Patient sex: F
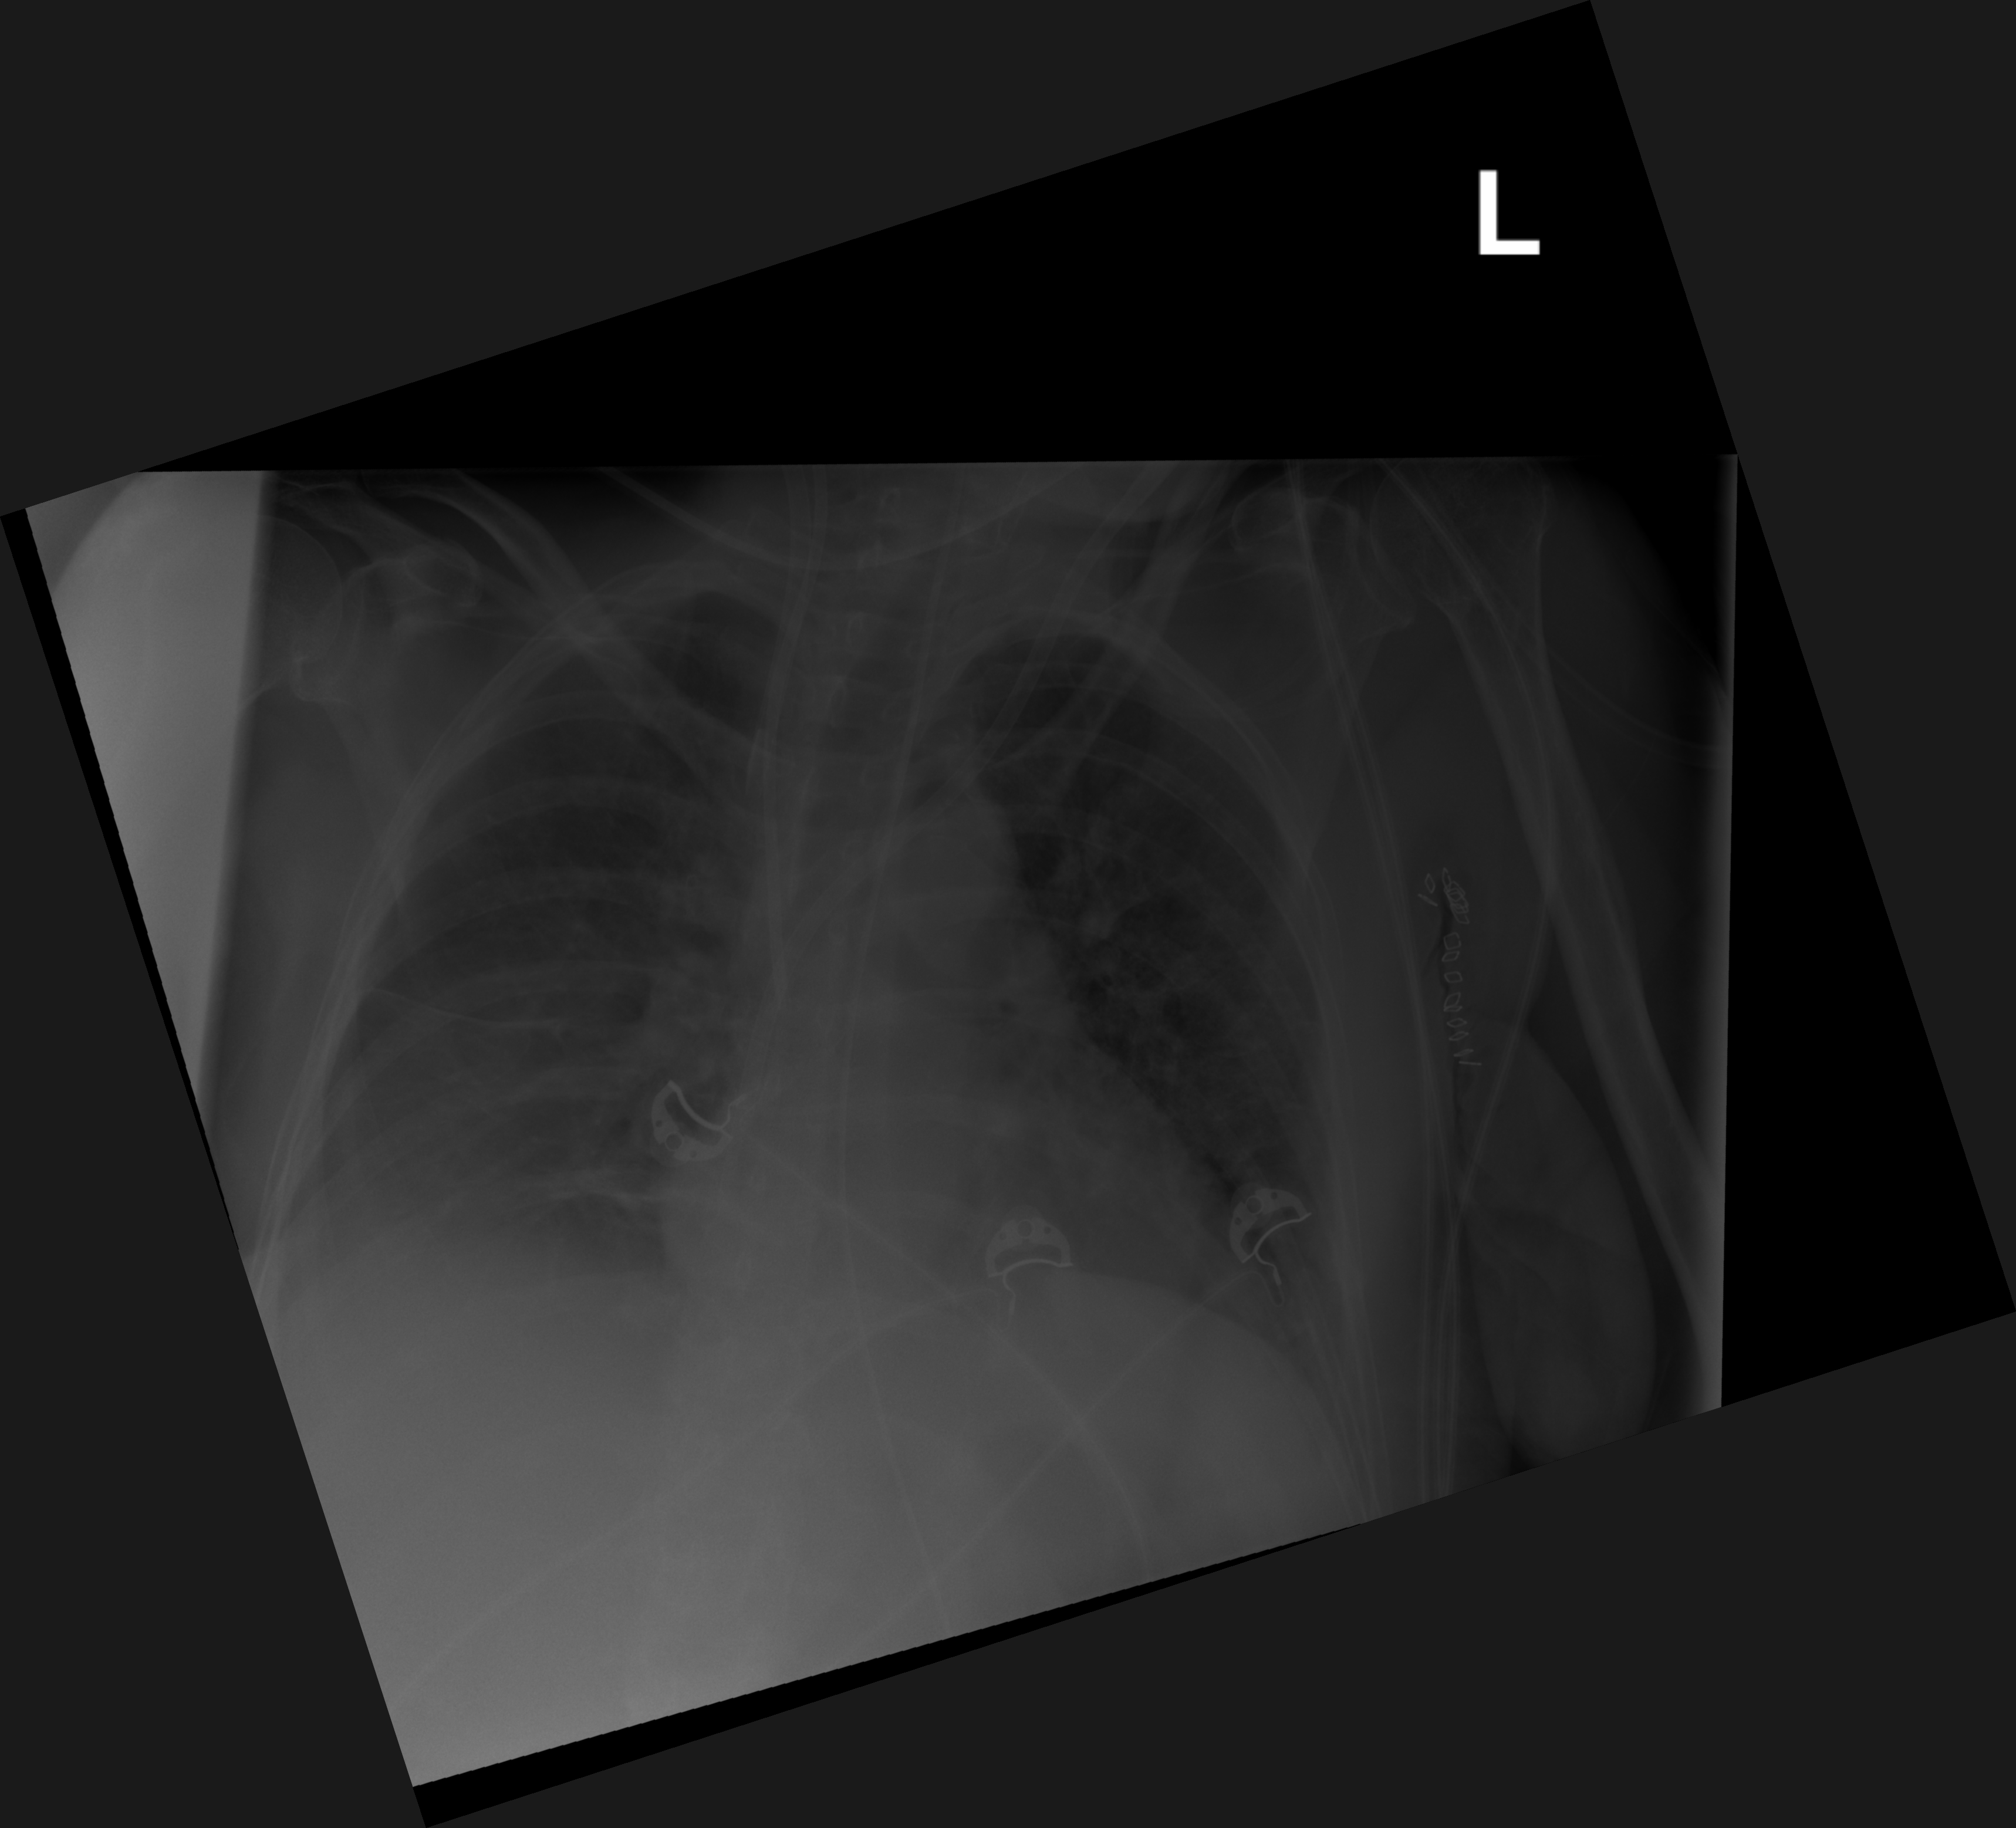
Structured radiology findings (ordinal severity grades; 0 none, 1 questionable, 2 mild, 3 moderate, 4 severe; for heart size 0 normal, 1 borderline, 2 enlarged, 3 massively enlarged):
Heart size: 0
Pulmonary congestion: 2
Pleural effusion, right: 2
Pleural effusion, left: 0
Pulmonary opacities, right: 2
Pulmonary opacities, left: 2
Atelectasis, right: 2
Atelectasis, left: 0